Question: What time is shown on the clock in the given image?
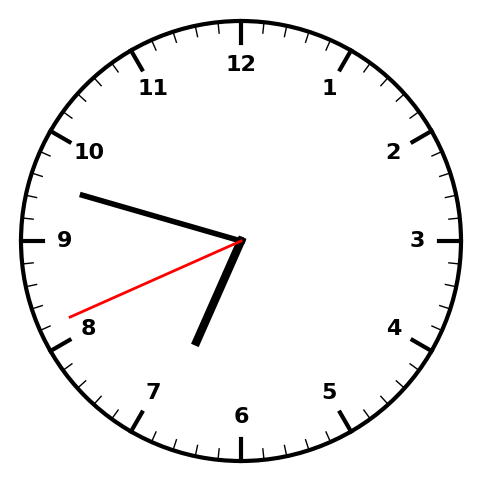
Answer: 06:47:41